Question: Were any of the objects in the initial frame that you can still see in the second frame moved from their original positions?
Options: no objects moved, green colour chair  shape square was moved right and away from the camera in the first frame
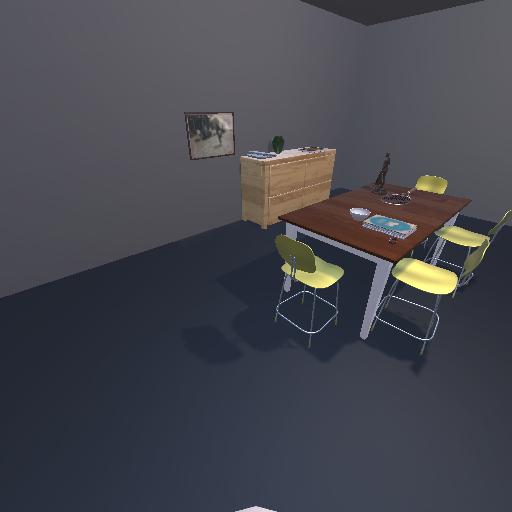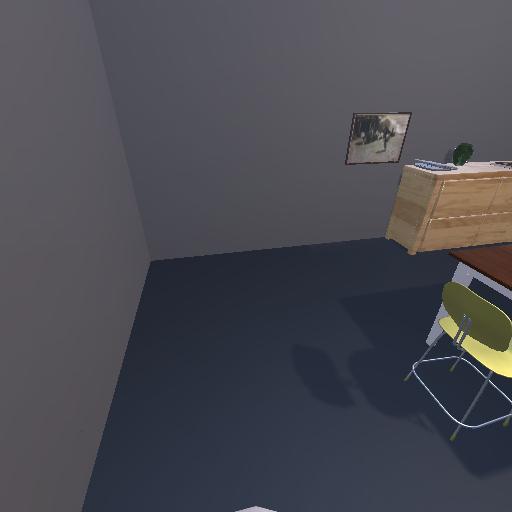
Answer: no objects moved